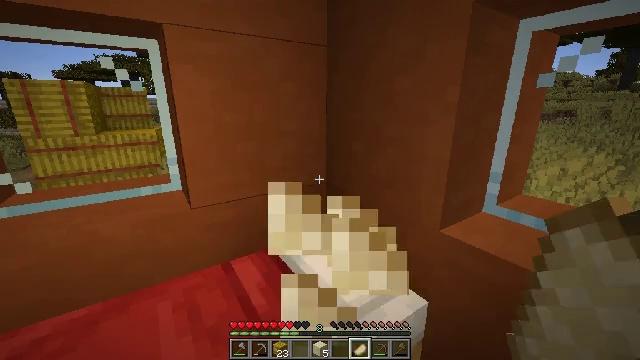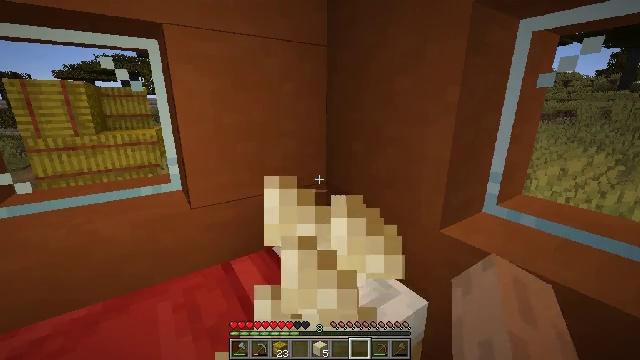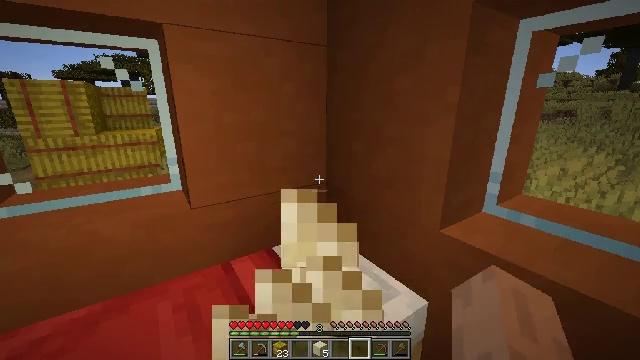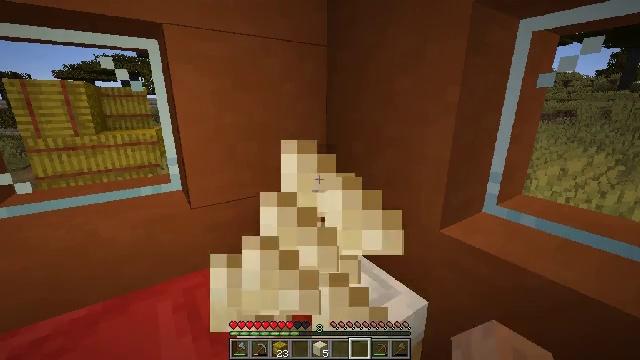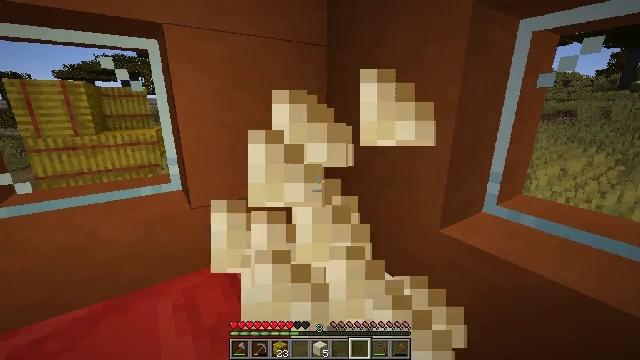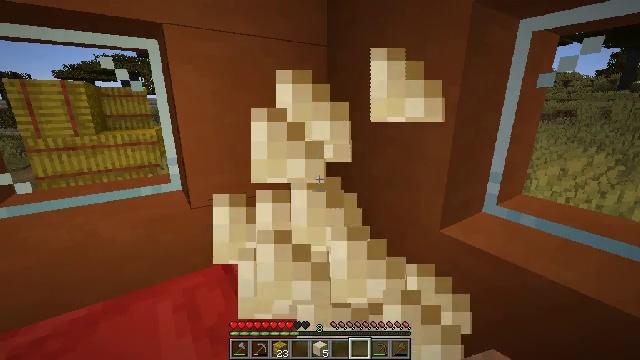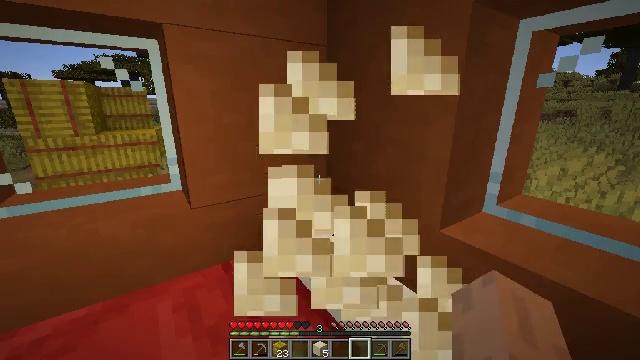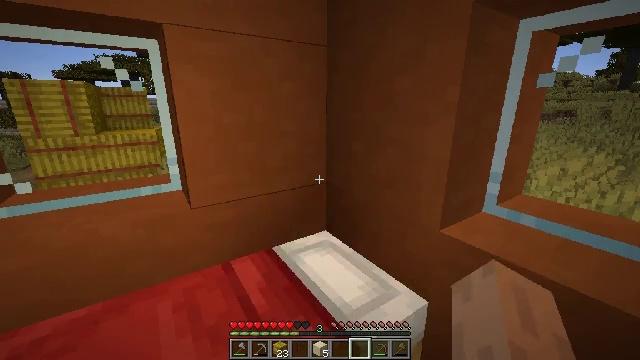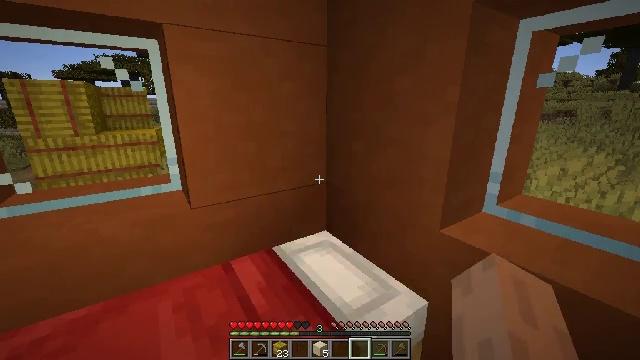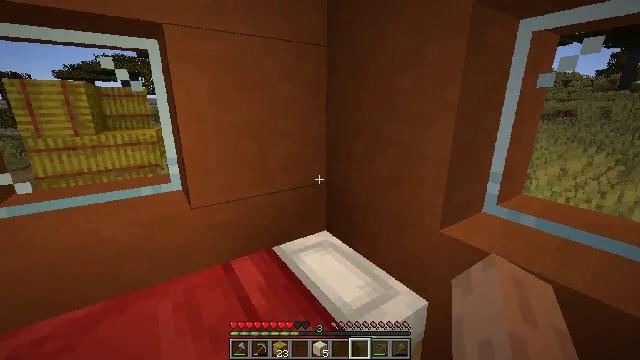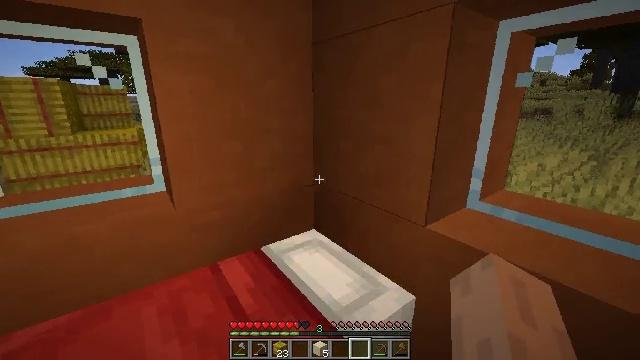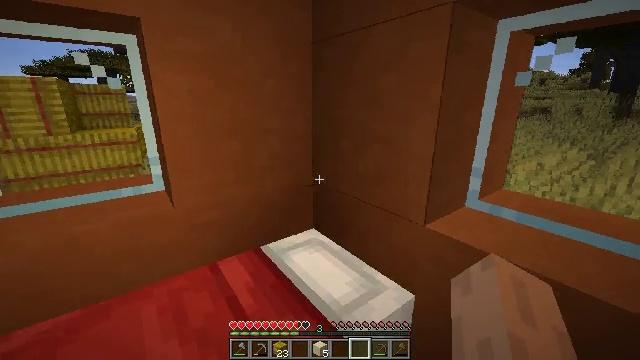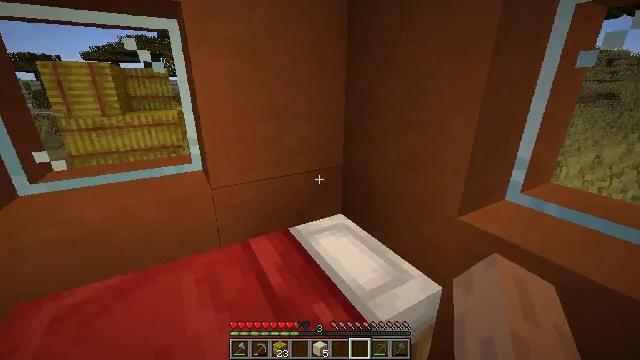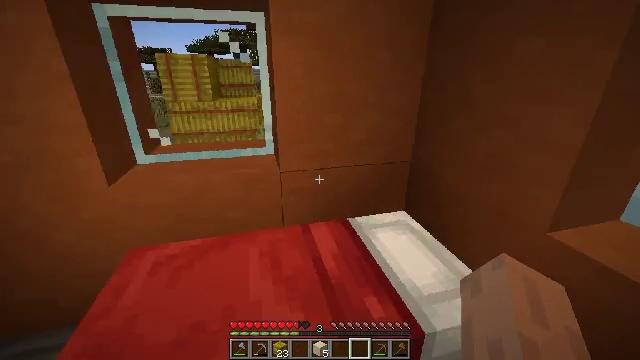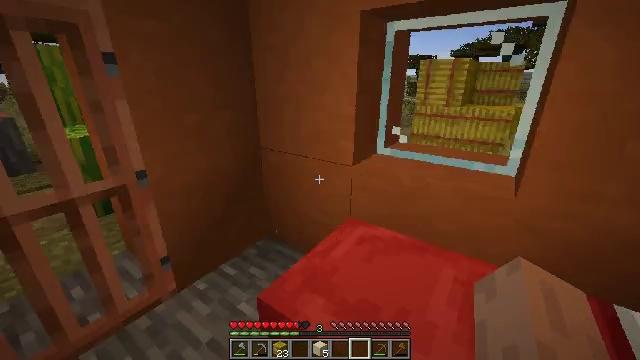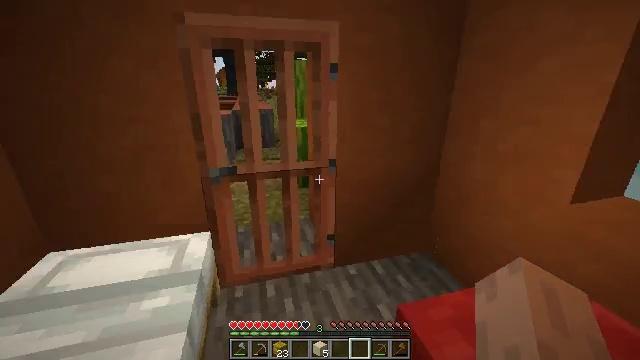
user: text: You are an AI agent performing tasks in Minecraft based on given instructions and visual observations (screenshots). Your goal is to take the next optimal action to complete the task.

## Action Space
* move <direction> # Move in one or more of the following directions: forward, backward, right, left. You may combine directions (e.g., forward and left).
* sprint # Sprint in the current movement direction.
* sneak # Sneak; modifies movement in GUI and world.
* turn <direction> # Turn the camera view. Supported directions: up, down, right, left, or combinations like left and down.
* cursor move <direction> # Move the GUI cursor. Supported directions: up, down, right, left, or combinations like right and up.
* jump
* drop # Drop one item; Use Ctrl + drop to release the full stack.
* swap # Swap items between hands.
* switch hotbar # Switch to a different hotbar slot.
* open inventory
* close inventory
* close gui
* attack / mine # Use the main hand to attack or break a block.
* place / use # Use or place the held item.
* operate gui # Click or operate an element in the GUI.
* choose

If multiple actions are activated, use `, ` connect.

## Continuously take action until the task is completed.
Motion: motion action
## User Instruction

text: Collect a hay block for crafting.
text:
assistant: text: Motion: use / place
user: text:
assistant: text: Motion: use / place
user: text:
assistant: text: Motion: use / place
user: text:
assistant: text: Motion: use / place
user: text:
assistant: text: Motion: use / place
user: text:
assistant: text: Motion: use / place
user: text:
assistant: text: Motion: use / place
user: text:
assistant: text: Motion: use / place
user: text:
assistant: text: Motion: no_op
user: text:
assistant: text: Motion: turn right
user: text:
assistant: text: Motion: no_op
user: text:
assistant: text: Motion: turn left and down
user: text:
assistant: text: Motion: turn left and down
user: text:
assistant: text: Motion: turn left
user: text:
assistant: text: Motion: turn left and up
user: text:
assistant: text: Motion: turn left
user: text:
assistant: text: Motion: move forward, turn left
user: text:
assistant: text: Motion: move forward
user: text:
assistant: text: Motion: move forward
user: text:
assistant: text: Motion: no_op
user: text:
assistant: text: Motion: turn right and up
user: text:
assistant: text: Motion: move forward
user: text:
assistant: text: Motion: move forward
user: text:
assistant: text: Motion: move forward
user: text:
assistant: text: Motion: move forward
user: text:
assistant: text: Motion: move forward and move right
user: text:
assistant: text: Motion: move forward and move right, turn right
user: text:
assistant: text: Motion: move forward and move right, turn right and down
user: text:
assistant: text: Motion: move right
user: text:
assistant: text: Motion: move right, turn left